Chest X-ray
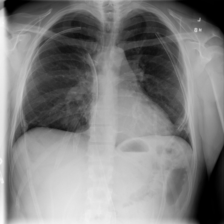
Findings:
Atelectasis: negative
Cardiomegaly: negative
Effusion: negative
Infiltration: negative
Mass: negative
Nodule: negative
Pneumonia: negative
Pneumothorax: positive
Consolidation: negative
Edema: negative
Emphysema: negative
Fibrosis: negative
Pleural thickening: negative
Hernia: negative